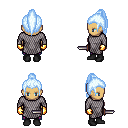
a pixel art fantasy rpg character, female body template, human, tanned skin, chain mail, magenta pants, white cyan long topknot hairstyle, gold gloves, black shoes, dagger, four views (front, back, left, right), 2x2 character sprite sheet, small pixel art, hard edges, no anti-aliasing